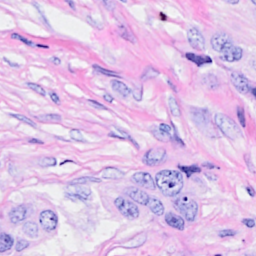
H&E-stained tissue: Breast